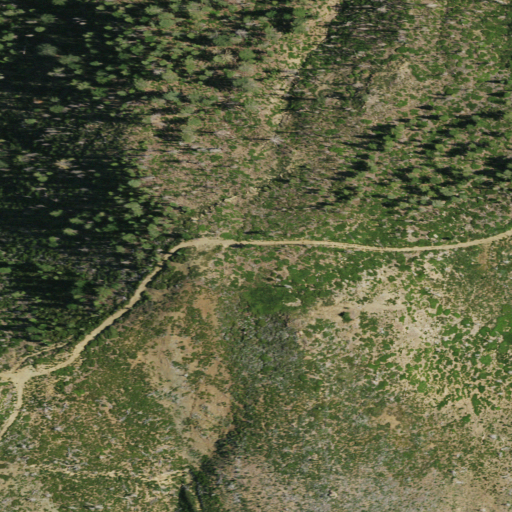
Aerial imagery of mountain in California named North Fork Mountain containing shrub, grassland, and evergreen forest